Question: I have a tree structure with uniquely identified nodes, a root, and a bunch of branches. There are no restrictions on how many branches any node can sprout or how deep they can go.
What I'd like to do is, given the id of a node, efficiently return the ids of all the parents of that node, as well as all the siblings of each of those parents. What I'm hoping is that the answer to this specific question will use packages/functions designed for this type of manipulation so that I may learn about them and use them for future similar problems rather than have to write custom algorithms every time.
Here is the tree in child-parent form:
'''
structure(list(child = 1:20, parent = c(NA, 1L, 2L, 3L, 1L, 5L, 6L, 5L, 8L, 1L, 1L, 11L, 12L, 11L, 14L, 14L, 1L, 17L, 18L, 19L)), .Names = c("child", "parent"), class = "data.frame", row.names = c(NA, -20L))
'''
And here is a visual representation:

For the specific problem my target id is 13 (in red), and would like to get the ids of the parent nodes (in orange), as well those of the siblings of the parents (in yellow). I can definitely come up with an algorithm to do this (getting all parents is easy, and then siblings means getting each parent's parent's children), but I am really hoping there already exists a framework to do all this efficiently.
I looked briefly into 'rpart', 'tree', and 'ape' but as far as I can tell from my brief review they are targeted at statistical classification of trees rather than manipulation / retrieval of nodes, and it seemed to me based on a somewhat perfunctory review that they don't offer the functionality I'm after (entirely likely I'm just missing it / misinterpreting it).
The other option seems to be the 'XML' or 'xmlTree' that would allow me to use some of the DOM manipulation tools to achieve my objectives, but it seems a bit heavy handed and perhaps not optimal.
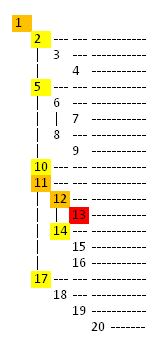
Answer: I've found myself in similar situations numerous times, and I've usually just rolled my own solution. I agree that the XML packages are overkill for focused problems such as this. The iGraph package is nice, but beware. It is an interface to a C library and is zero-indexed (unlike R which is 1-indexed). I've used it successfully, but there always seems to be a painful debugging process in which I keep finding "unshifted" indexes. (e.g. 'foo[index]' has to change to 'foo[index-1]'.)
Again, I'd probable just roll my own. Something like:
'''
foo <- structure(list(child = 1:20, parent = c(NA, 1L, 2L, 3L, 1L, 5L, 6L, 5L, 8L, 1L, 1L, 11L, 12L, 11L, 14L, 14L, 1L, 17L, 18L, 19L)), .Names = c("child", "parent"), class = "data.frame", row.names = c(NA, -20L))
get_ancestry <- function(node, data=foo, ancestry=c()) {
parent <- data$parent[data$child %in% node]
if (is.na(parent)) {
return(ancestry)
} else {
get_ancestry(parent, data, c(ancestry, parent))
}
}
get_children <- function(nodes, data=foo) {
unlist(lapply(nodes, function(x) {data$child[data$parent %in% x]}))
}
orange <- get_ancestry(13)
yellow <- get_children(orange)
'''